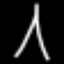
Label: The Eiffel Tower